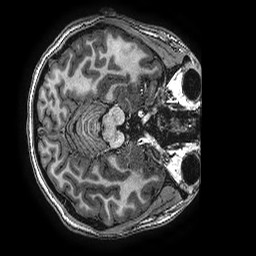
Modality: T1w
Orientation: axial
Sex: female
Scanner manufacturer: ge
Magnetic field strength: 3 T
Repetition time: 0.00766 s
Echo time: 0.003476 s